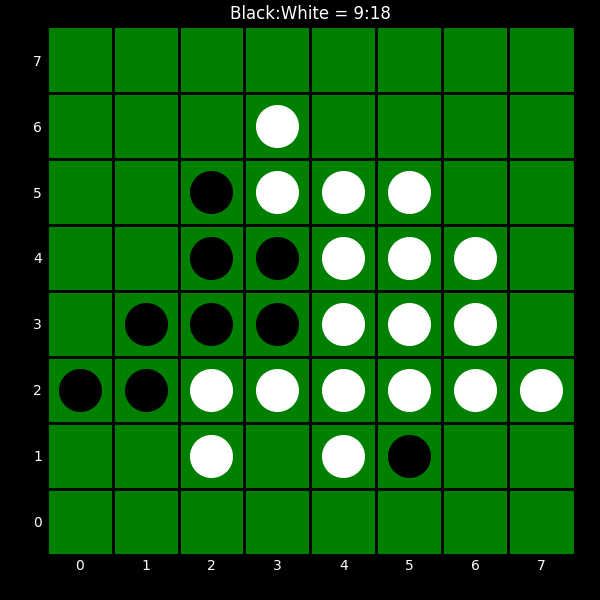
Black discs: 9
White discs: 18